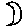
Label: moon